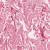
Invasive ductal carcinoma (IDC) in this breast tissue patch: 0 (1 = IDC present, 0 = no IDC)